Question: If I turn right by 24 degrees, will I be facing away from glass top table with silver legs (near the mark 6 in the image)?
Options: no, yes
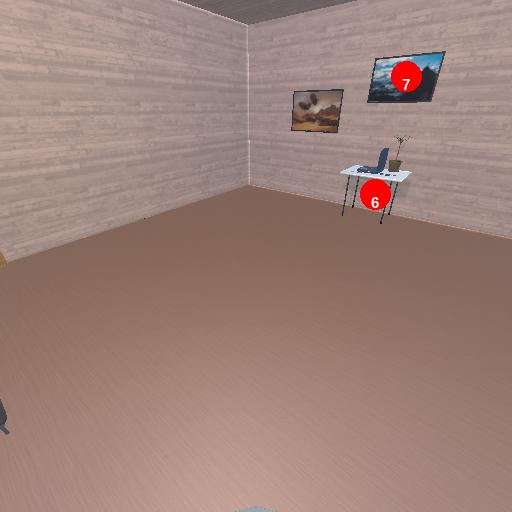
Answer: no